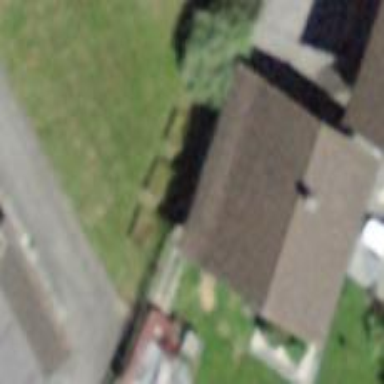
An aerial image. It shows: Garage.